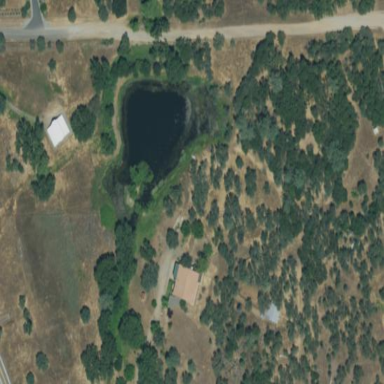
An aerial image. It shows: Pond with natural water.